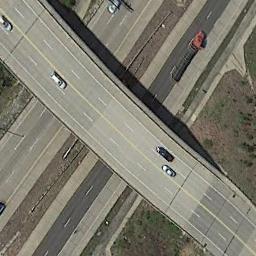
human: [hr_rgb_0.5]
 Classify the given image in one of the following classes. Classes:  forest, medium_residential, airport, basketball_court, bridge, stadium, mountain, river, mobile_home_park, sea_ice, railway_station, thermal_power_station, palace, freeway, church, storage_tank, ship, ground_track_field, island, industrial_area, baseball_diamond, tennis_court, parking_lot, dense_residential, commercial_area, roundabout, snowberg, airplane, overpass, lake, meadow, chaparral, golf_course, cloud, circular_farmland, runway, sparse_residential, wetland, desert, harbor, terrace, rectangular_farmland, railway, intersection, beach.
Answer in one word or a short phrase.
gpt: overpass